Question: I'm using a .csv file imported to an excel sheet with dates and times as:
'''
['2017-09-01 00:00:00.000' '2017-09-01 00:05:00.000'
'2017-09-01 00:10:00.000' ... '2017-09-30 23:45:00.000'
'2017-09-30 23:50:00.000' '2017-09-30 23:55:00.000']
'''
and fluxes as :
'''
[3.233,3.928,0,8.333,...]
'''
i've read in the data (in the file it is like

since its from an excel sheet)
How do I get it to plot as all the times per date instead of date vs flux only? I'm getting an extremely reduced plot as a result which is incorrect. I need 2017-09-01 on 00:00:00.000,00:10:00.000, etc. (all available from a .csv file im using, reads incorrectly) vs fluxes at every time instance.
I've just used
'''
col_list = ['time_tag', 'ZPGT10E', ...]
df = pd.read_csv('sep2017.csv', usecols=col_list, skiprows = 717)
z10edt = df['time_tag'].to_numpy()
'''
to import the data and then to plot:
'''
x = [['2017-09-01', '00:00:00.000'], ['2017-09-01', '00:05:00.000'], ['2017-09-01', '00:10:00.000'], ...['2017-09-01', '00:15:00.000']]
plt.plot(x,avg,color='red',label='average')
'''
But am of course getting the error:
'TypeError: unhashable type: 'numpy.ndarray'' due to how x is formatted.
What can I do to make the times and dates readable into the plot?
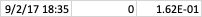
Answer: - - <URL>
'''
import pandas as pd
# read in the data
df = pd.read_csv('sep2017.csv', usecols=col_list, skiprows=717)
# convert the time_tag column to a datetime dtype
df.time_tag = pd.to_datetime(df.time_tag)
# set the time_tag column as the index
df.set_index('time_tag', inplace=True)
# plot the dataframe
df.plot()
'''